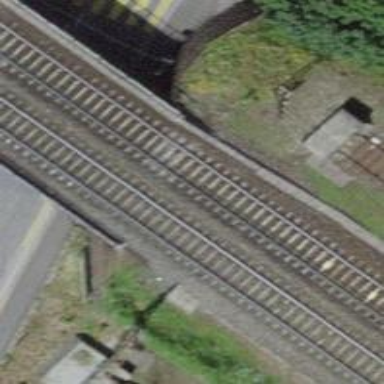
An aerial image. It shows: Single-track railway bridge with contact lines for electrification.